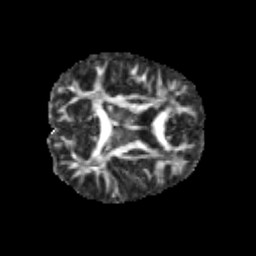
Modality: FA
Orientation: axial
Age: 9
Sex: female
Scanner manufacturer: siemens
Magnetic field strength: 3 T
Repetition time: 3.8 s
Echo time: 0.07 s